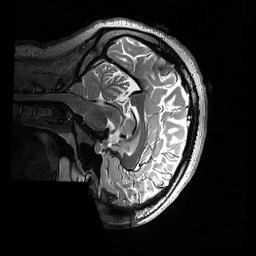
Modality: T2w
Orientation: sagittal
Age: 20
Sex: female
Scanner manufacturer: siemens
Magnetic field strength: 3 T
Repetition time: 3.2 s
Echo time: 0.566 s